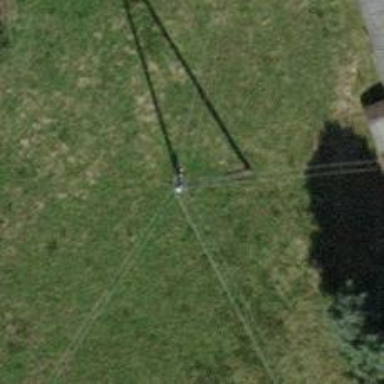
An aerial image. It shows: Power pole.